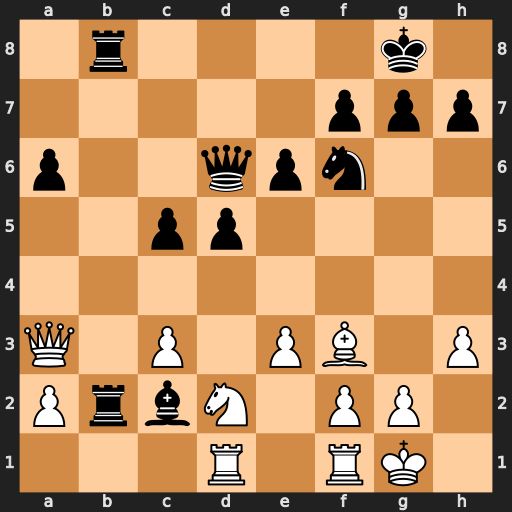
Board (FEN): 1r4k1/5ppp/p2qpn2/2pp4/8/Q1P1PB1P/PrbN1PP1/3R1RK1
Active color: w
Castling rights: -
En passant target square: -
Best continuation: Nc4 Qc6 Nxb2